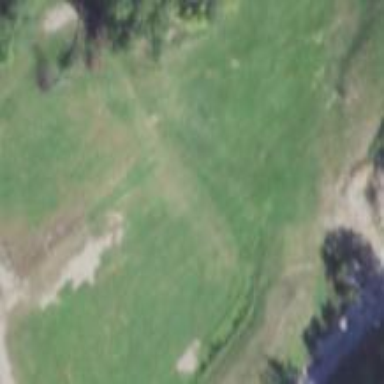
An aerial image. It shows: Area of rough grass used for golf.